Question: I have been trying to recreate the following algorithm in java:
'''
Set quotient to 0
Align leftmost digits in dividend and divisor
Repeat
If that portion of the dividend above the divisor is greater than or equal to the divisor
Then subtract divisor from that portion of the dividend and
Concatentate 1 to the right hand end of the quotient
Else concatentate 0 to the right hand end of the quotient
Shift the divisor one place right
Until dividend is less than the divisor
quotient is correct, dividend is remainder
STOP
'''
This can also be found here:

Here is my code:
'''
public class Division {
public static void main(String[] args) {
int quotient =0;
int a = 123;
int b = 5;
int bfirst = b;
String a1 = Integer.toBinaryString(a);
String b1 = Integer.toBinaryString(b);
int aLength = a1.length();
int bLength = b1.length();
int power = aLength - bLength;
b =(int) Math.pow(b, power);
while(a > bfirst) {
if(a >= b) {
a = a-b;
quotient = quotient*2+1;
b = b/2;
} else {
quotient = quotient*2;
b = b/2;
}
}
System.out.println(quotient);
}
}
'''
It sometimes returns answers which are right, but other times will not. Any ideas?
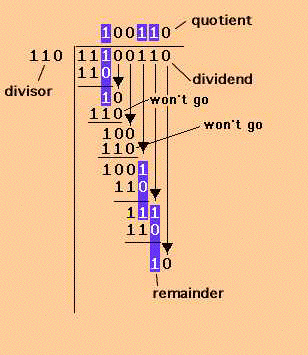
Answer: I believe
'''
b = (int) Math.pow(b, power);
'''
should be
'''
b = (int) (b * Math.pow(2, power));
'''
The variable 'b' appears to be the current digit to be compared with, and got subtracted by 'a'. You are doing binary division, and in the code following this line I found this value were only divided by 2. In this case, 'Math.pow(b, power)' does not make sense.
---
Furthermore, there is a missing step. Because 'a - b' will bring all the values down to the end and get 'a < bFirst', all ending zeroes are not counted into quotient, as we have already exited the loop.
Replace
'''
a = a-b;
quotient = quotient*2+1;
b = b/2;
'''
with
'''
bLength = Integer.toBinaryString(b).length();
int bfirstLength = Integer.toBinaryString(bfirst).length();
a = a-b;
quotient = quotient*2+1;
b = b/2;
if (a < bfirst) {
quotient = quotient * (int)Math.pow(2, bLength - bfirstLength);
}
'''
To account for missing zeroes of the quotient.
---
Furthermore there is an Off-by-one-error.
'''
while (a > bfirst) {
'''
should be
'''
while (a >= bfirst) {
'''
If 'a' is divisible by 'b', long division should go ahead and subtract the remaining dividend, instead of stopping the procedure.
---
Finally, number of binary digits in a number can be computed by
'''
(int) (Math.ln(a) / Math.ln(2)) + 1
'''
---
Last, try to make use of 'System.out.println' inside your algorithm when debugging, it helps a lot and let you precisely know where your algorithm goes wrong. Better, if you know how and is available (usually integrated into IDEs), use a debugger.
And, the last one, do the algorithm by hand with some examples before coding - this can definitely help you understand how the algorithm works.
The entire thing, with debug statements: <URL>